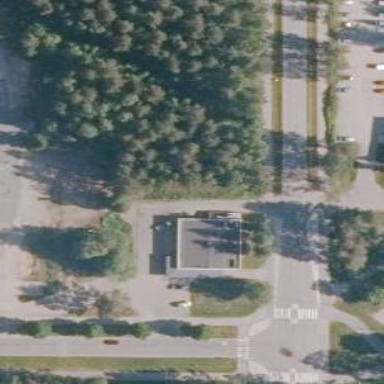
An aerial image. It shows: Convenience shop.